Question: Just as the question asked, I want to get the name so I can search it, or give me a url to download it. Thanks.

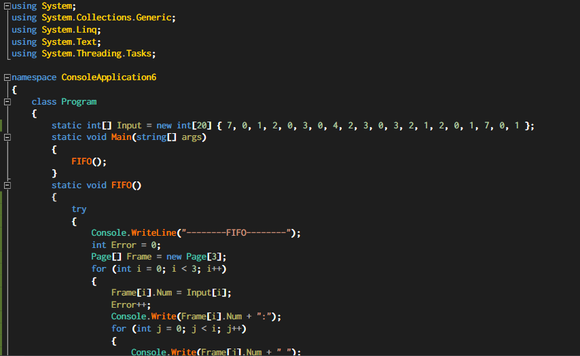
Answer: In Visual Studio 2012 go tools - option in Environment - General change your theme and color

you can Download Microsoft Visual Studio 2012 Color Theme Editor for more themes including good old VS2010 theme.